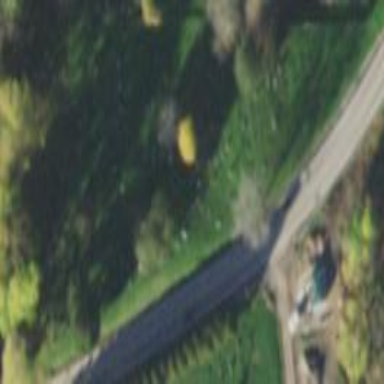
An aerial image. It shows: Cemetery.